Question: Having an issue with ember not destroying the index on exit.
Controllers/Routes:
'''
App.AccountRoute = Ember.Route.extend({
activate: function () {
//Doing some stuff with login state here. Not important.
}
});
App.AccountController = Ember.Controller.extend({
needs: ['application'], //dependency
account: Ember.computed.alias('controllers.application.accountData'),
states: Ember.computed.alias('controllers.application.states'),
userToken: Ember.computed.alias('controllers.application.userToken'),
tabs: [{'pinned': true, 'name': { 'nestedLink': 'account.index', long: 'Account Overview' }}, {'name': { 'nestedLink': 'account.edit-profile', long: 'Edit Your Company Profile' }}, {'name': { 'nestedLink': 'account.edit-listings', long: 'Edit Your Company Listings' }}, {'name': { 'nestedLink': 'account.edit-payment-methods', long: 'Edit Your Saved Payment Methods' }}, {'name': { 'nestedLink': 'account.view-orders', long: 'View Orders' }}],
});
App.AccountIndexController = Ember.Controller.extend({
needs: ['account']
});
'''
And here's the router:
'''
App.Router.map(function () {
//...
this.resource('account', function() {
this.route('edit-profile');
this.route('edit-listings');
this.route('edit-payment-methods');
this.route('view-orders');
});
});
'''
And the account template is set up like the following with the links to each nested route like: '{{#linkTo account.index}}{{/linkTo}}' '{{#linkTo account.view-orders}}{{/linkTo}}'
'''
<script type="text/x-handlebars" data-template-name="account">
<h2>Account for {{account.name.company}}</h2>
<hr />
<div class="row">
<div class="col-md-2 account-sidebar">
<ul class="list-group">
{{#each tabs}}
{{#if pinned}}
{{#linkTo name.nestedLink class="list-group-item pinned-item"}}
{{name.long}}
{{/linkTo}}
{{else}}
{{#linkTo name.nestedLink class="list-group-item"}}
{{name.long}}
{{/linkTo}}
{{/if}}
{{else}}
<p class="text-danger">There are no options for your account.</p>
{{/each}}
</ul>
</div>
<div class="col-md-10 account-content">
{{outlet}}
</div>
</div>
</script>
<script type="text/x-handlebars" data-template-name="account/index">
<h3>Account Overview</h3>
</script>
'''
Switching back and forth between the overview (index) tab and a nested route results in:
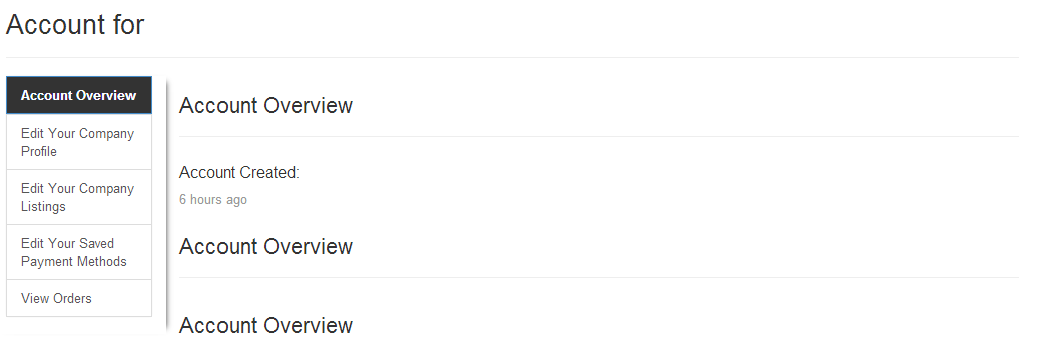
Answer: You're missing a closing '</div>' in your "account/index" template. It should be
'''
<script type="text/x-handlebars" data-template-name="account/index">
<h3>Account Overview</h3>
<hr />
<div class="row">
<div class="col-md-6">
<h4>Account Created:</h4>
<p class="text-muted"></p>
</div>
<div class="col-md-6">
<h4>Account Address:</h4>
</p>
</div>
</div>
</script>
'''
See <URL>